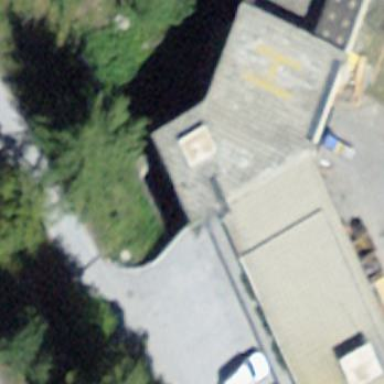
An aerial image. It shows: Industrial building.